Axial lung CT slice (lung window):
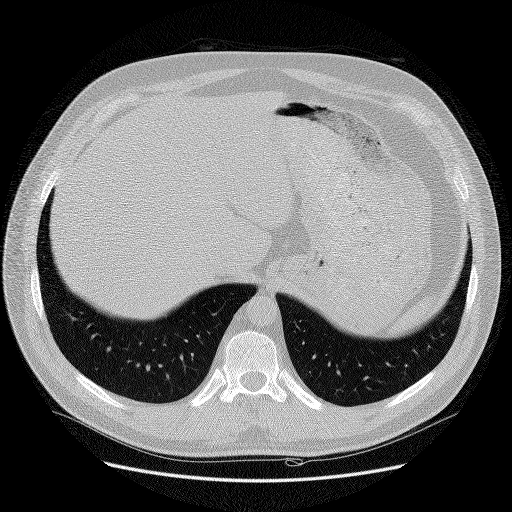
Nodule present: no